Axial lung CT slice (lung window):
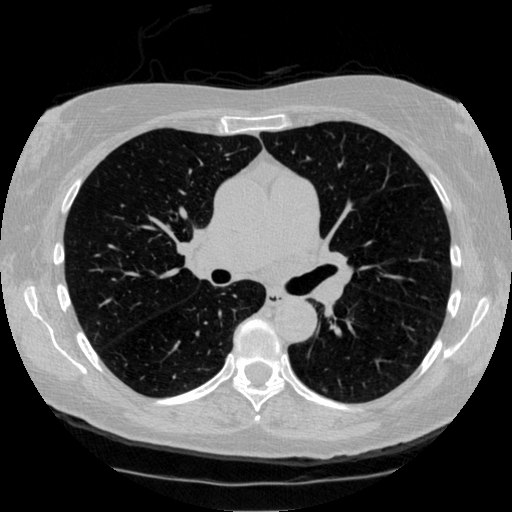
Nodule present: no